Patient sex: M
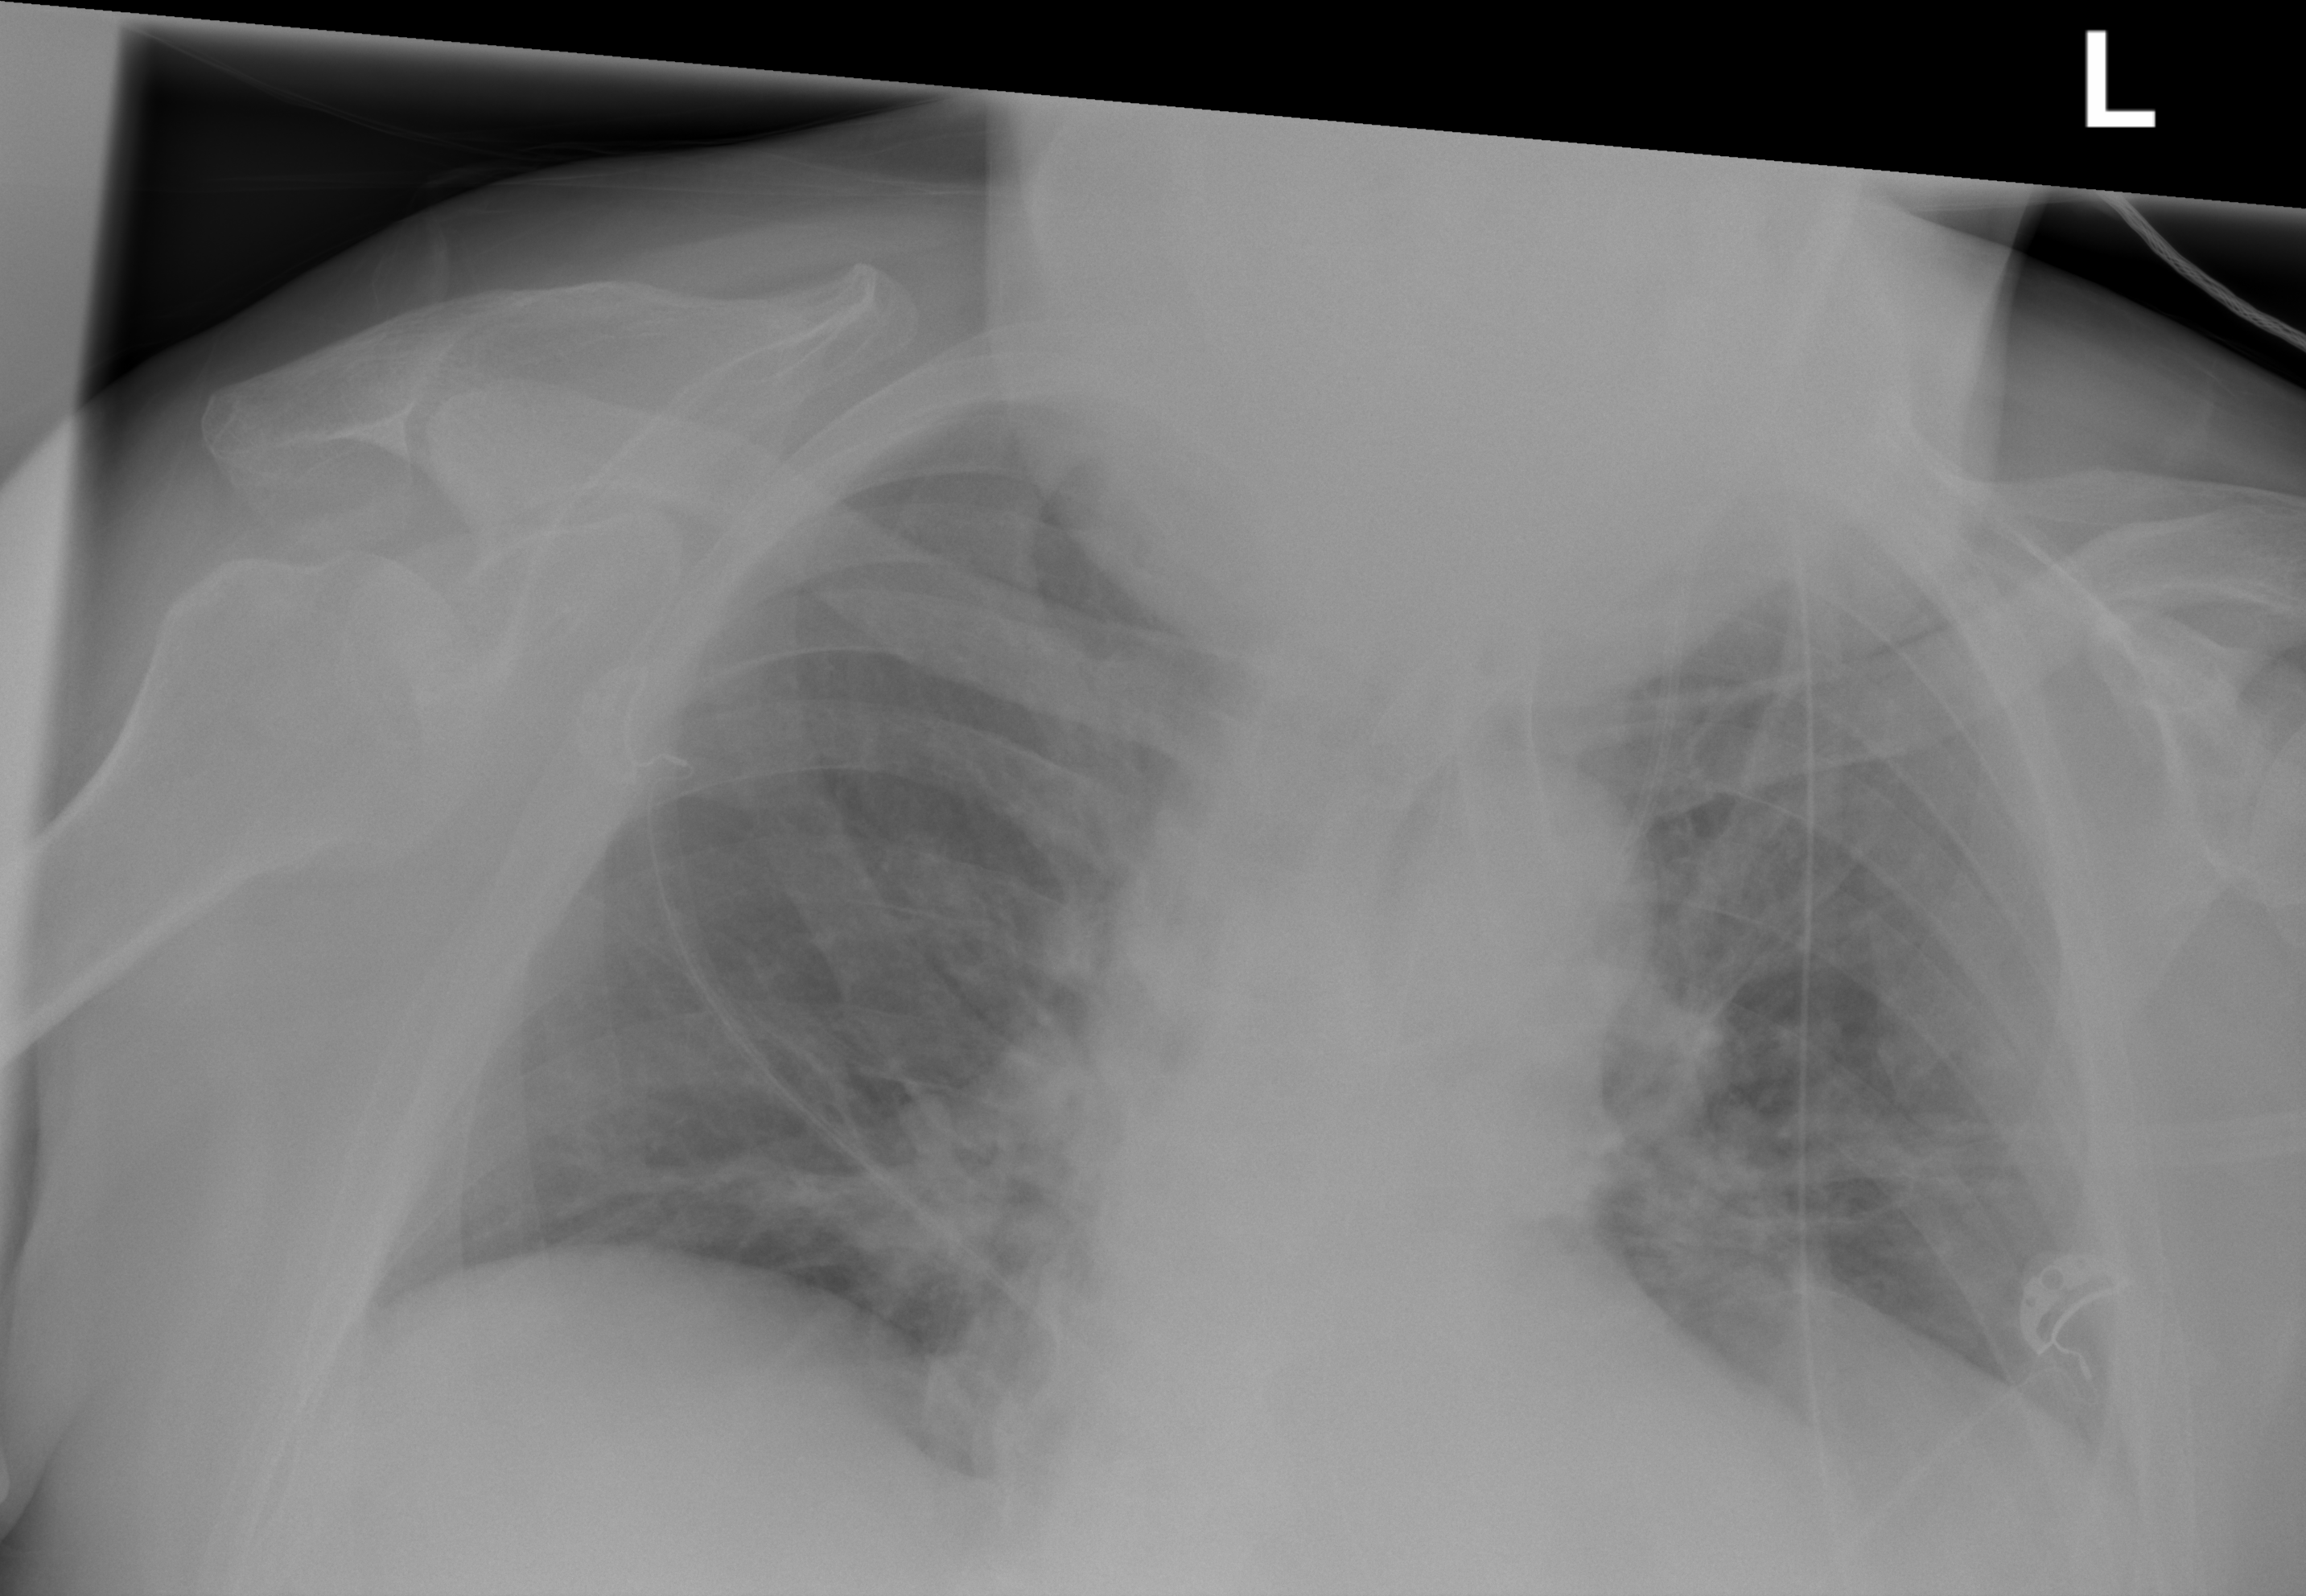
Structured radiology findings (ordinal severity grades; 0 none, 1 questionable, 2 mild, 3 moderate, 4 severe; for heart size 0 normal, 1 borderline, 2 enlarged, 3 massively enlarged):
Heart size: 2
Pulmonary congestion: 0
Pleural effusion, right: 0
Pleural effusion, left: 2
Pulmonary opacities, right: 0
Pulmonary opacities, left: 0
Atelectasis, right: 0
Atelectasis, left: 2